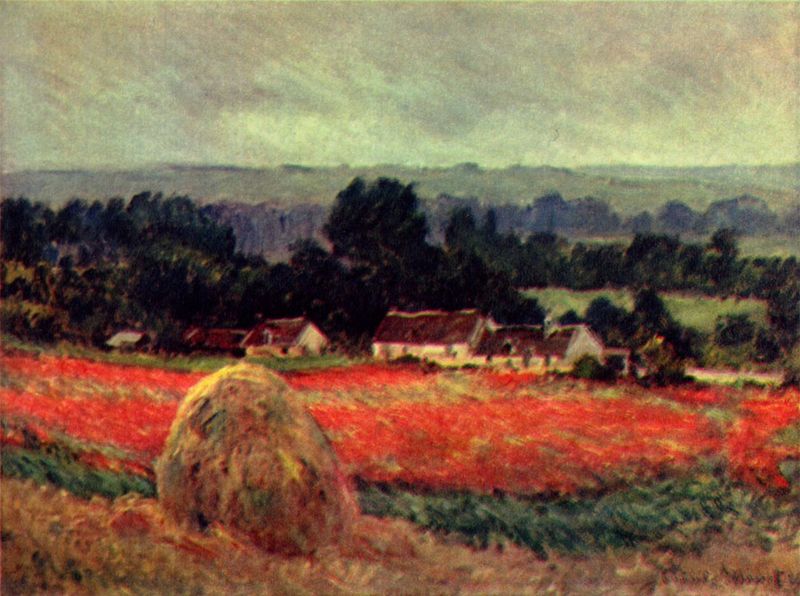
Titel: Das Mohnblumenfeld
Künstler: Claude Monet
Standort: Sankt Petersburg
Institution: Eremitage
Schlagwörter: baum, blau, felsen, gemälde, himmel, weiß, wolken, bäume, gelb, grün, impressionismus, landschaft, menschen, ocker, stadt, abend, blume, blumen, braun, fenster, frankreich, grau, hintergrund, licht, orange, schwarz, stroh, tür, dach, gebäude, gras, haus, rasen, rot, wiese, wolke, beige, signatur, öl, feld, felder, ferne, horizont, häuser, hügel, natur, weite, wind, wolen, pastos, wiesen, pflanzen, wald, anhöhe, aussicht, sommer, fassaden, ort, ernte, heu, korn, warm, weizen, berge, dorf, dächer, giebel, lila, violett, bauernhof, herbst, hof, hügellandschaft, ölgemälde, sturm, wetter, monet, manet, impressionisten, tor, ortschaft, regen, punkte, eingang, bayern, münchen, haufen, heuhaufen, wälder, mohn, mohnblumen, lanschaft, gehöft, siedlung, landwirtschaft, ähren, heuschober, häuserzeile, goldener schnitt, satteldächer, heuballen, strohballen, mohnfeld, ballen, landshcaft, wiezen, ortschft, monte, hüuser, heuballeb, regene, waagerechte komposition